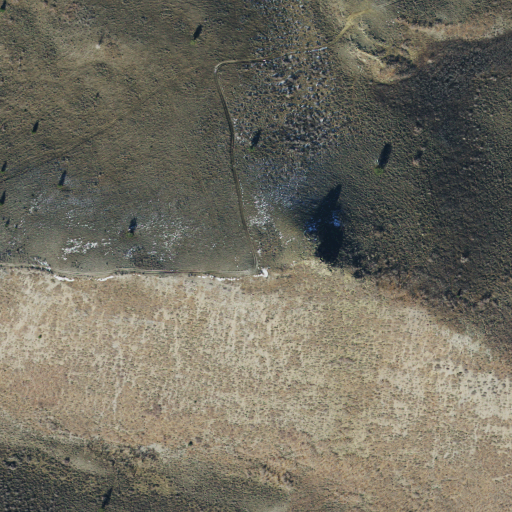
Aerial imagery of mountain in Utah named Porphyry Knob containing shrub, evergreen forest, and deciduous forest